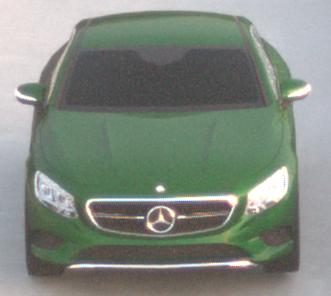
Make: Mercedes-Benz
Model: S 400 Coupé
Detailed model: S-Class (217) Coupé
Model produced from: 2015/10
Model produced until: 2017/09
Doors: 2
Color: green
Road condition: dry road
Daytime: sunrise or sunset
Contrast: low contrast